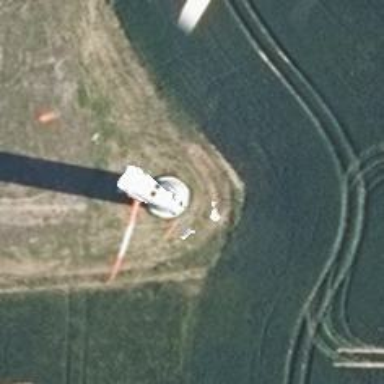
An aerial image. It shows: Wind turbine generator manufactured by Vestas.